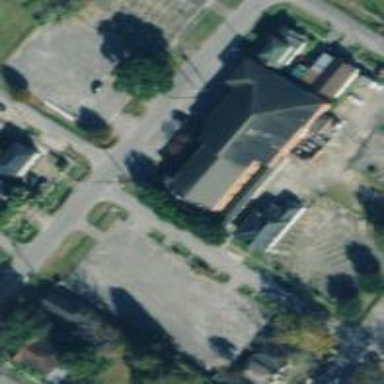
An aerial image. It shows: Building serving as place of worship.